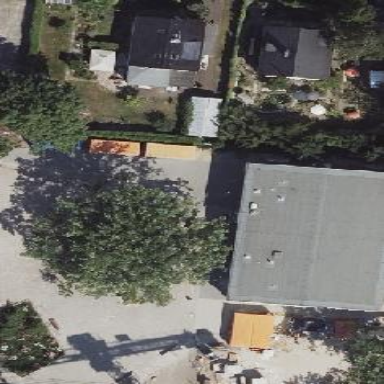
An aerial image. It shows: School building with gabled roof. The school offers various sports facilities.